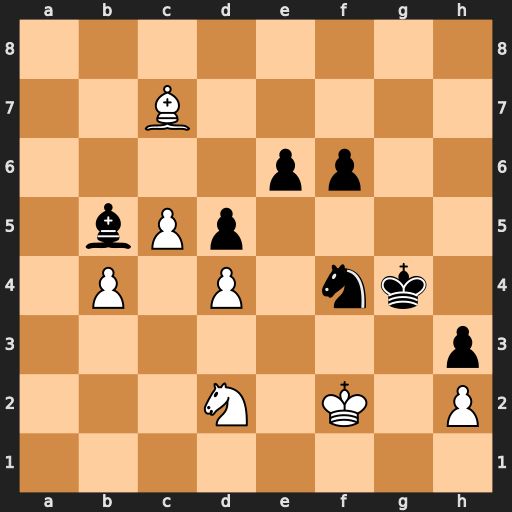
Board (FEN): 8/2B5/4pp2/1bPp4/1P1P1nk1/7p/3N1K1P/8
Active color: w
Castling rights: -
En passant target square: -
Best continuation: Bxf4 Kxf4 Nb1